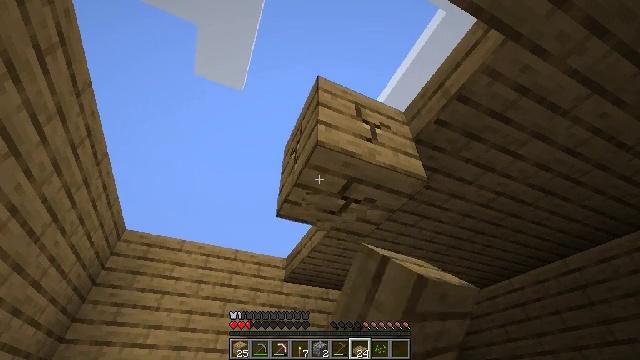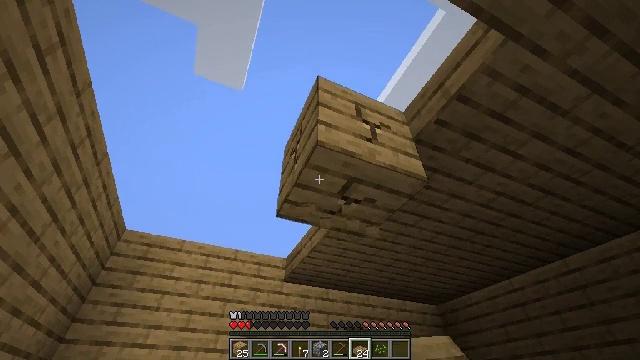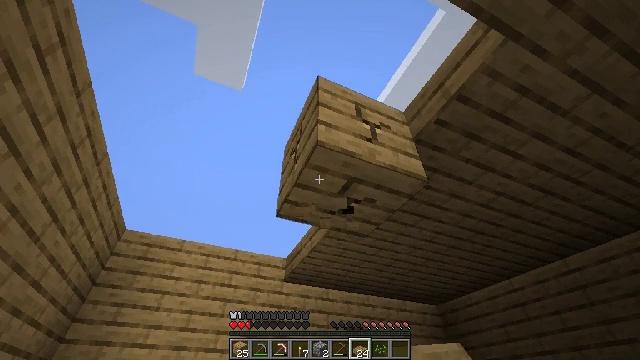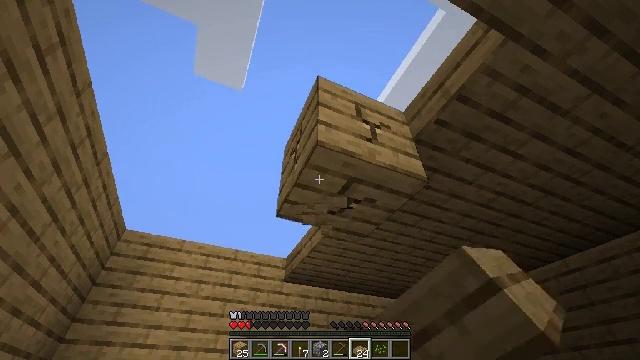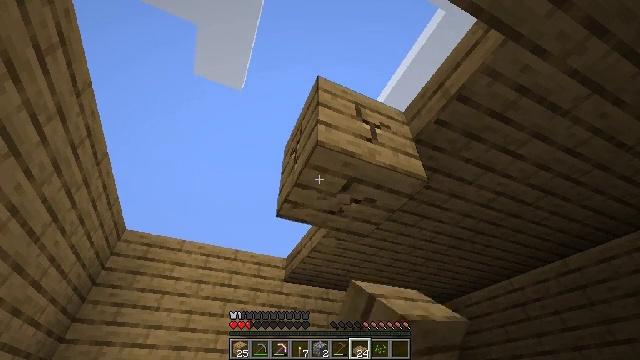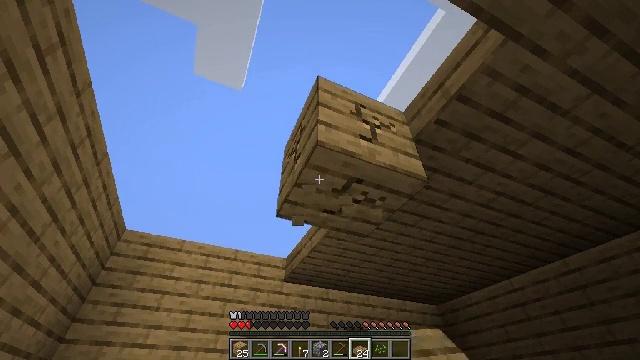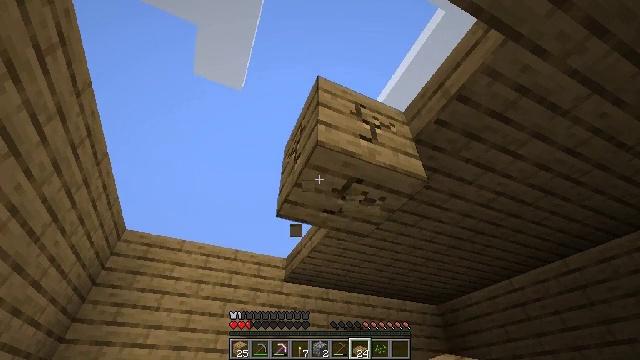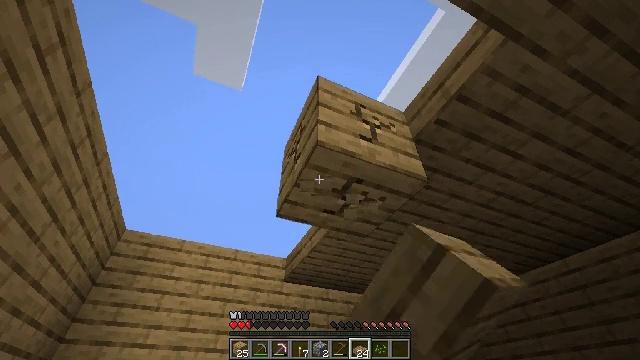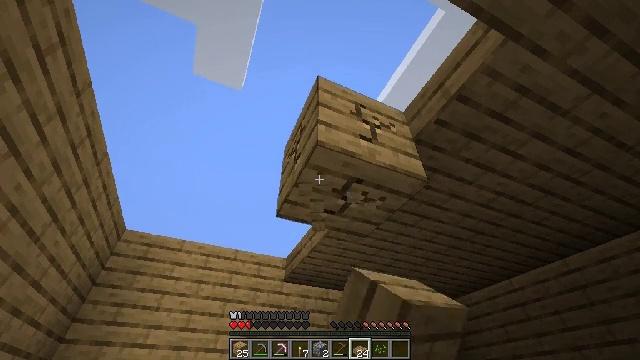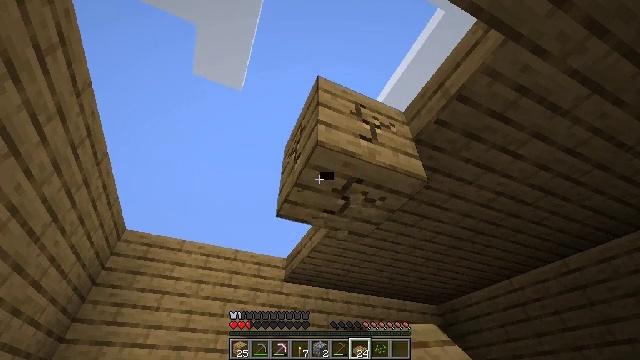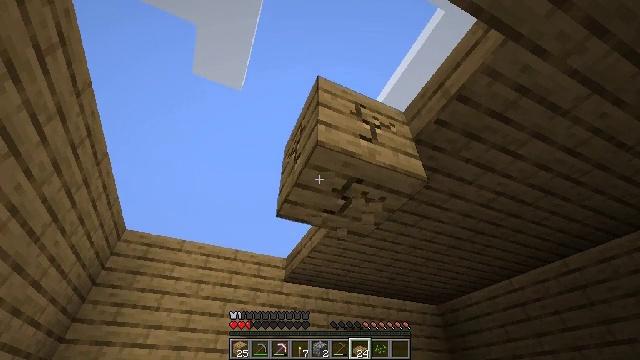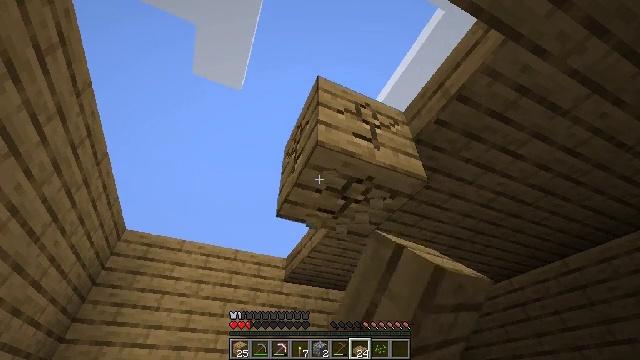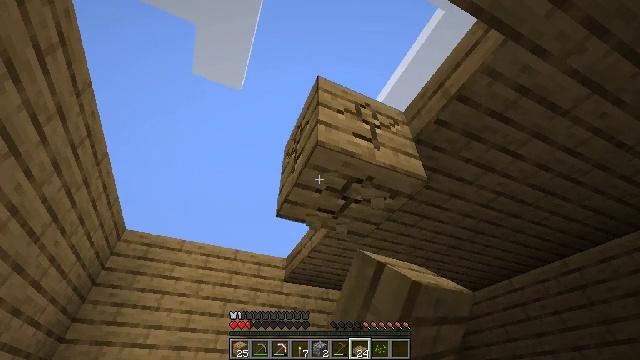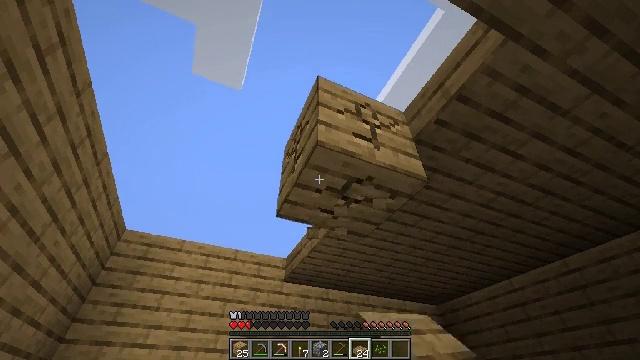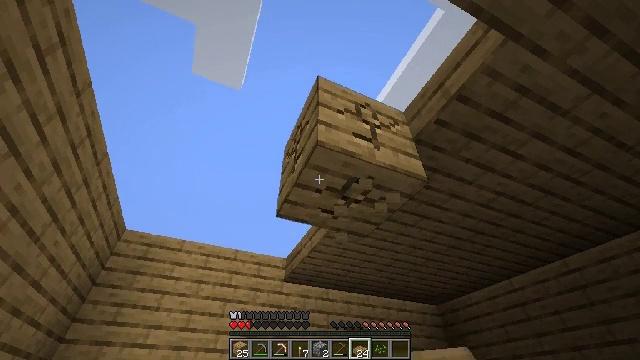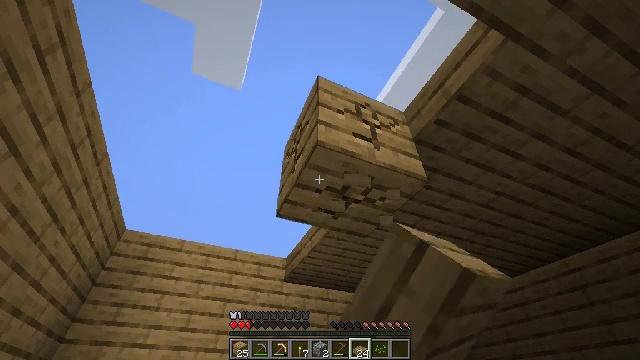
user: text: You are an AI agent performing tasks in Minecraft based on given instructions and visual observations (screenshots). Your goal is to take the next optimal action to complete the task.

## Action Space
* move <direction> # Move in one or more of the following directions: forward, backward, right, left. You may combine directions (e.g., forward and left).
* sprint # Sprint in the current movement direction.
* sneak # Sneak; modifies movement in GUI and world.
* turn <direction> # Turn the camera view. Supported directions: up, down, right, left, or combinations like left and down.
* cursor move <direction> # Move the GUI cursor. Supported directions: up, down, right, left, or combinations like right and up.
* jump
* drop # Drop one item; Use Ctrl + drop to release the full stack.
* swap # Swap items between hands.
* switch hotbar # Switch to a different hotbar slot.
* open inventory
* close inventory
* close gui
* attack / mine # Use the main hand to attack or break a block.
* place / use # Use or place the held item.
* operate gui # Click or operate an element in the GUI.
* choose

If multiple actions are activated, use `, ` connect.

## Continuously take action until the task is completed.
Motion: motion action
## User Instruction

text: Reclaim the oak slab from a structure.
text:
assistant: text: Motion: attack / mine
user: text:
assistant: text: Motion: attack / mine
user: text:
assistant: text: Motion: attack / mine
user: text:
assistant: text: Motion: attack / mine
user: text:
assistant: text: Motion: attack / mine
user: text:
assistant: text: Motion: attack / mine
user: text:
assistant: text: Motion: attack / mine
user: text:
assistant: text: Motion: attack / mine
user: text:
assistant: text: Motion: attack / mine
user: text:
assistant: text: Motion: attack / mine
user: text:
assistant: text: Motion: attack / mine
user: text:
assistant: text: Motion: attack / mine
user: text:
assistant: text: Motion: attack / mine
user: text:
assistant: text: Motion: attack / mine
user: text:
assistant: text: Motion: attack / mine
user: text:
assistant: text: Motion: attack / mine
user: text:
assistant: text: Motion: attack / mine
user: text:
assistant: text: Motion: attack / mine
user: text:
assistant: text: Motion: attack / mine
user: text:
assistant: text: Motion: attack / mine
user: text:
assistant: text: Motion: attack / mine
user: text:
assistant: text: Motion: attack / mine
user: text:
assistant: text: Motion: attack / mine
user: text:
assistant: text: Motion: attack / mine
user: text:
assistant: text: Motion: attack / mine
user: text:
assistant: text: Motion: attack / mine
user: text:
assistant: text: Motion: attack / mine
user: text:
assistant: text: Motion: attack / mine
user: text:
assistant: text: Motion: attack / mine
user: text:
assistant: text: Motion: attack / mine